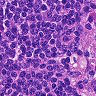
Metastatic tissue present: no